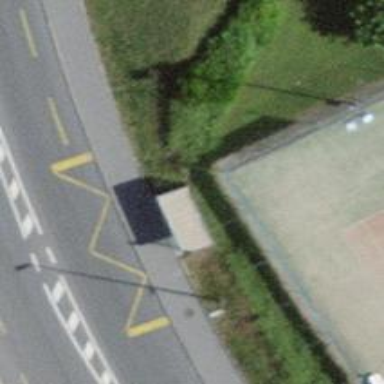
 serving as platform for public transportation."